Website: lowes
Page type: billing-address
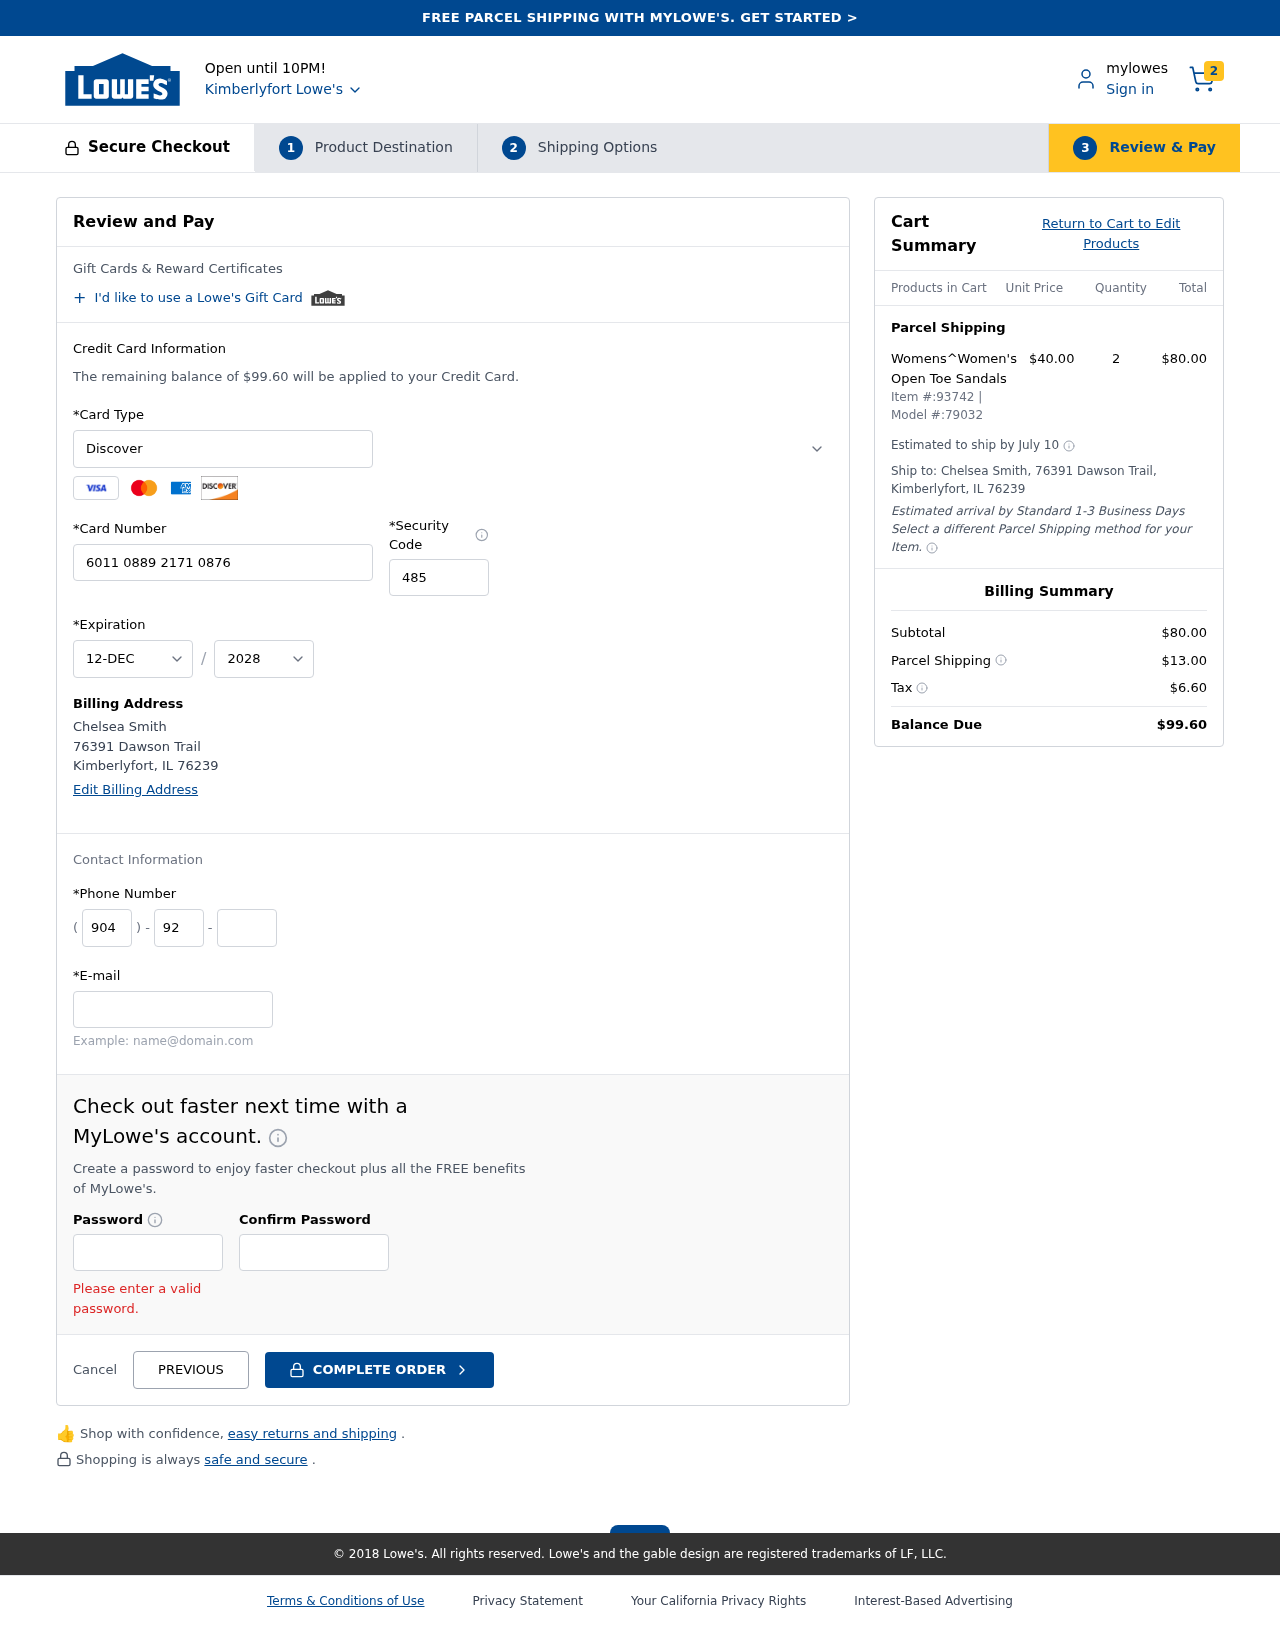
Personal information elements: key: PII_CARD_CVV
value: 485
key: PII_CARD_EXPIRY_MONTH
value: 12
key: PII_CARD_EXPIRY_YEAR
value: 28
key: PII_CARD_NUMBER
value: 6011 0889 2171 0876
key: PII_CARD_TYPE
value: Discover
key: PII_CITY
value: Kimberlyfort
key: PII_CITY_STATE_ZIP
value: Kimberlyfort, IL 76239
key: PII_EMAIL
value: csmith@gmail.com
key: PII_FULLNAME
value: Chelsea Smith
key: PII_PHONE_AREA
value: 904
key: PII_PHONE_PREFIX
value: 923
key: PII_PHONE_SUFFIX
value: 8768
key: PII_STREET
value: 76391 Dawson Trail
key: PII_FULLNAME2
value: Chelsea Smith
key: PII_STATE_ABBR
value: IL
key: PII_POSTCODE
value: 76239
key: PII_POSTCODE_FULL
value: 76239
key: PII_CITY_STATE
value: Kimberlyfort, IL
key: PII_POSTCODE_NUMERIC
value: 76239
Product elements: key: PRODUCT1_NAME
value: Womens^Women's Open Toe Sandals
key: PRODUCT1_PRICE
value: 40
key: PRODUCT1_QUANTITY
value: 2
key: PRODUCT_ITEM_NUMBER
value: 93742
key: PRODUCT_MODEL_NUMBER
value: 79032
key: PRODUCT1_LINE_TOTAL
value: $80.00
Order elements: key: ORDER_NUM_ITEMS
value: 2
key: ORDER_TOTAL
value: $99.60
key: ORDER_SHIPPING_DATE
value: July 10
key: ORDER_SUBTOTAL
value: $80.00
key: ORDER_SHIPPING_COST
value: $13.00
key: ORDER_TAX
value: $6.60